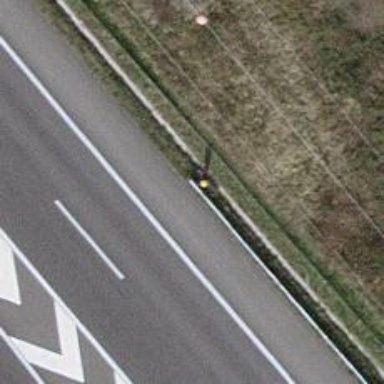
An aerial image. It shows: Guard rail as barrier.